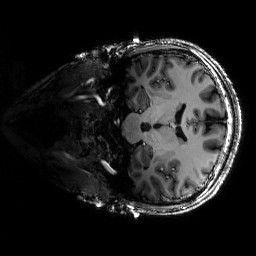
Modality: T1w
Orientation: coronal
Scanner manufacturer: siemens
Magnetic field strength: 6.98 T
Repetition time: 2.3 s
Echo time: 0.00266 s